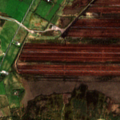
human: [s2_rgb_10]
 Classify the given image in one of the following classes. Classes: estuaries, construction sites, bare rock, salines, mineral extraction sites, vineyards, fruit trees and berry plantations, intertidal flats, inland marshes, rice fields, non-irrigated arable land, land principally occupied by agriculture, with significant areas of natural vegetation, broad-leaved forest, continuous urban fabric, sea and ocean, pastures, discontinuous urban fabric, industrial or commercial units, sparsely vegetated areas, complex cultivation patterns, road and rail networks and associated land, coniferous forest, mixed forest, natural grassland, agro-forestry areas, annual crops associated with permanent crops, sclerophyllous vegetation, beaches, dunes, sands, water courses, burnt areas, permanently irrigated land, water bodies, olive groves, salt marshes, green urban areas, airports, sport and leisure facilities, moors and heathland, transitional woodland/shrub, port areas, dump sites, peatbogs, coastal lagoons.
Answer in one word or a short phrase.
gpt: pastures, land principally occupied by agriculture, with significant areas of natural vegetation, peatbogs